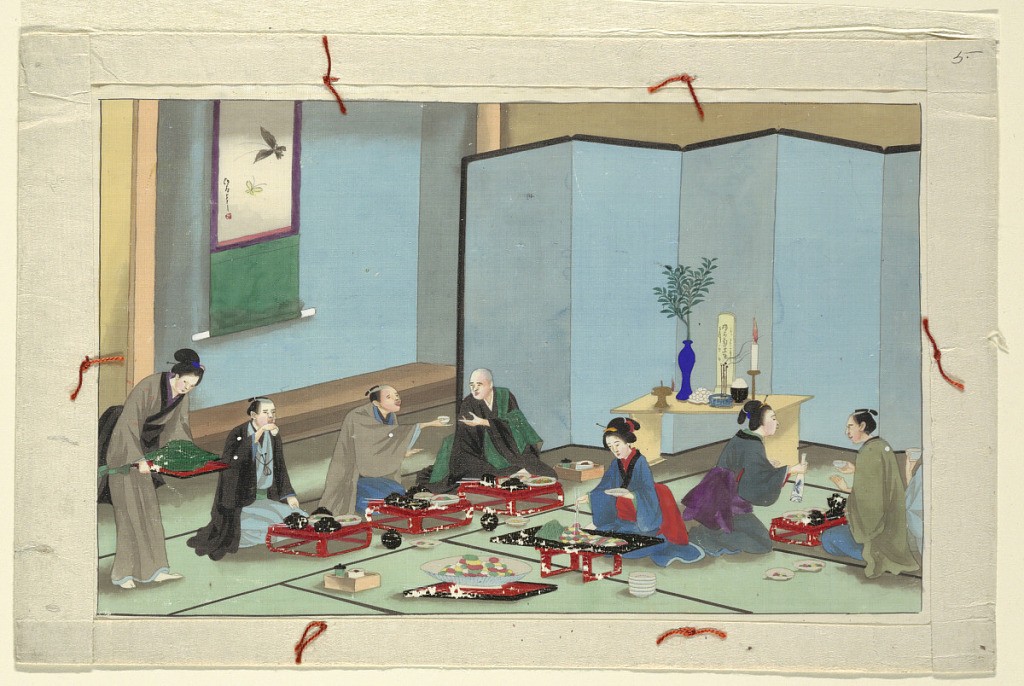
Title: One of Sixteen Scenes of the Death and Burial of a Man
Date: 19th century
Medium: Japan watercolor on silk or paper
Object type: drawing
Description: From a series of sixteen scenes of the death and burial of a man in Japan.